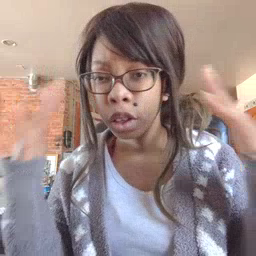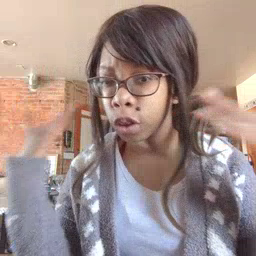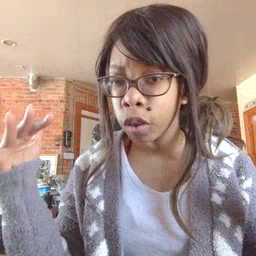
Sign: noisy